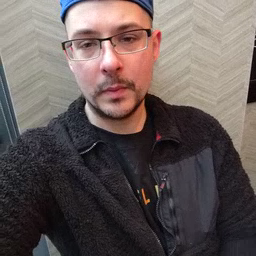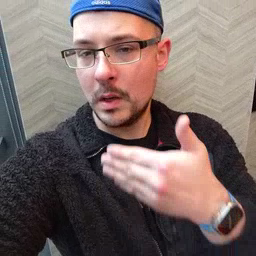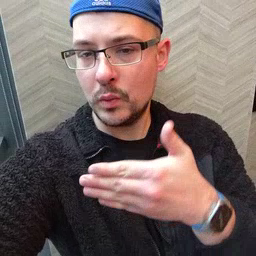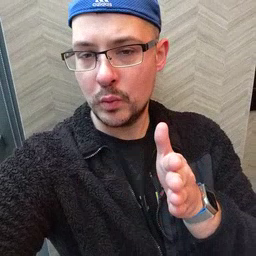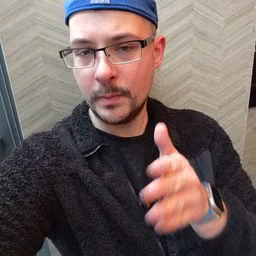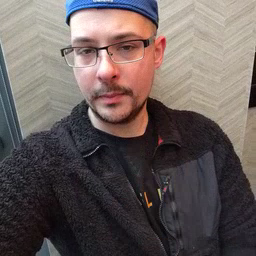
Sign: room